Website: bh-photo
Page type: payment
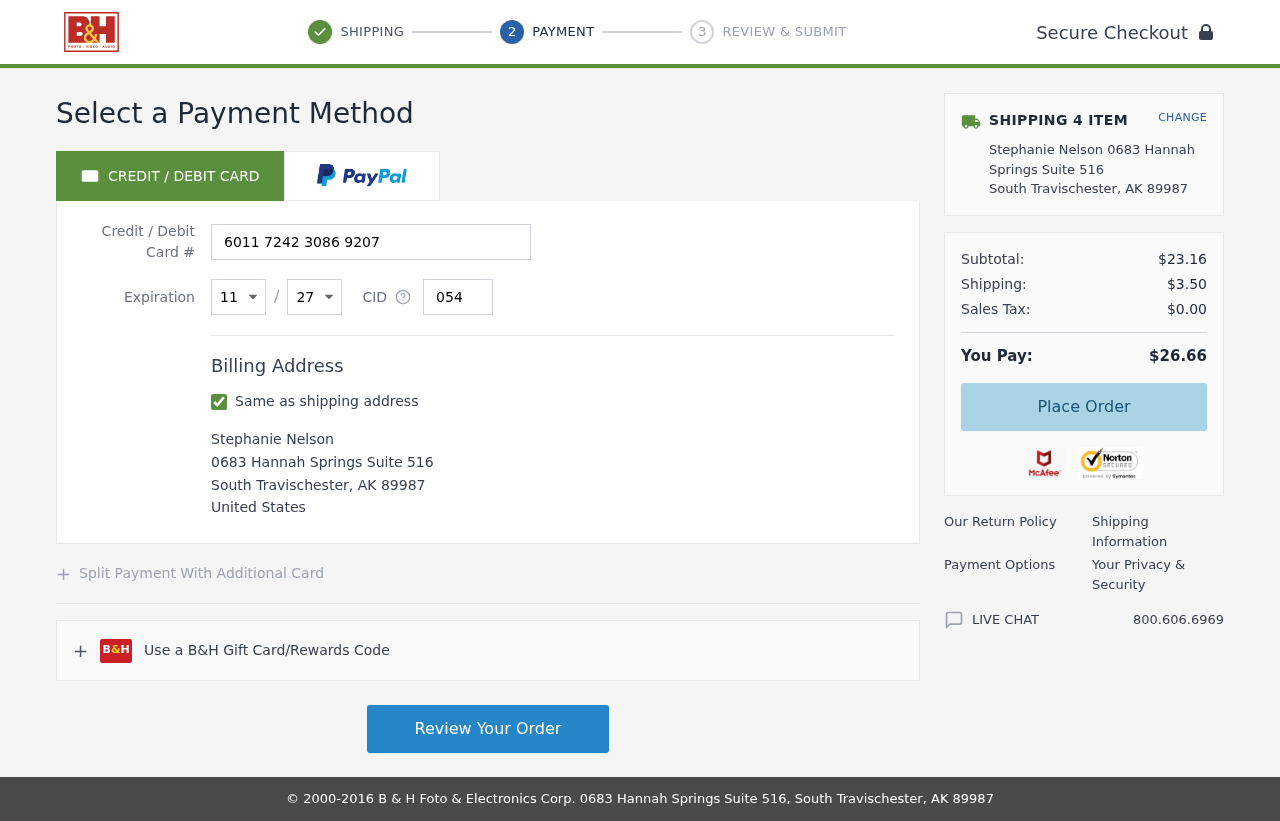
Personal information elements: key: PII_CARD_CVV
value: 054
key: PII_CARD_EXPIRY_MONTH
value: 11
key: PII_CARD_EXPIRY_YEAR
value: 27
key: PII_CARD_NUMBER
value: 6011 7242 3086 9207
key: PII_CITY
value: South Travischester
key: PII_COUNTRY
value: United States
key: PII_FULLNAME
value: Stephanie Nelson
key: PII_POSTCODE
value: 89987
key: PII_STATE_ABBR
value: AK
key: PII_STREET
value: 0683 Hannah Springs Suite 516
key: PII_FULLNAME2
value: Stephanie Nelson
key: PII_STREET2
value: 0683 Hannah Springs Suite 516
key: PII_CITY2
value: South Travischester
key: PII_STATE_ABBR2
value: AK
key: PII_POSTCODE2
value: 89987
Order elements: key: ORDER_NUM_ITEMS
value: SHIPPING 4 ITEM
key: ORDER_SUBTOTAL
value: $23.16
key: ORDER_SHIPPING_COST
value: $3.50
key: ORDER_TAX
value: $0.00
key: ORDER_TOTAL
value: $26.66